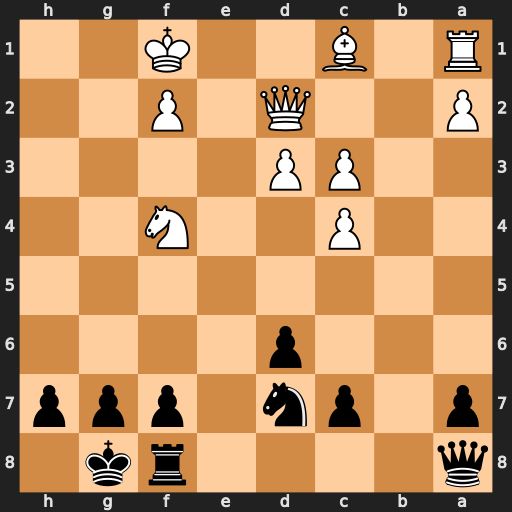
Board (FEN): q4rk1/p1pn1ppp/3p4/8/2P2N2/2PP4/P2Q1P2/R1B2K2
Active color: b
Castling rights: -
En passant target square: -
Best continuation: Qh1+ Ke2 Re8+